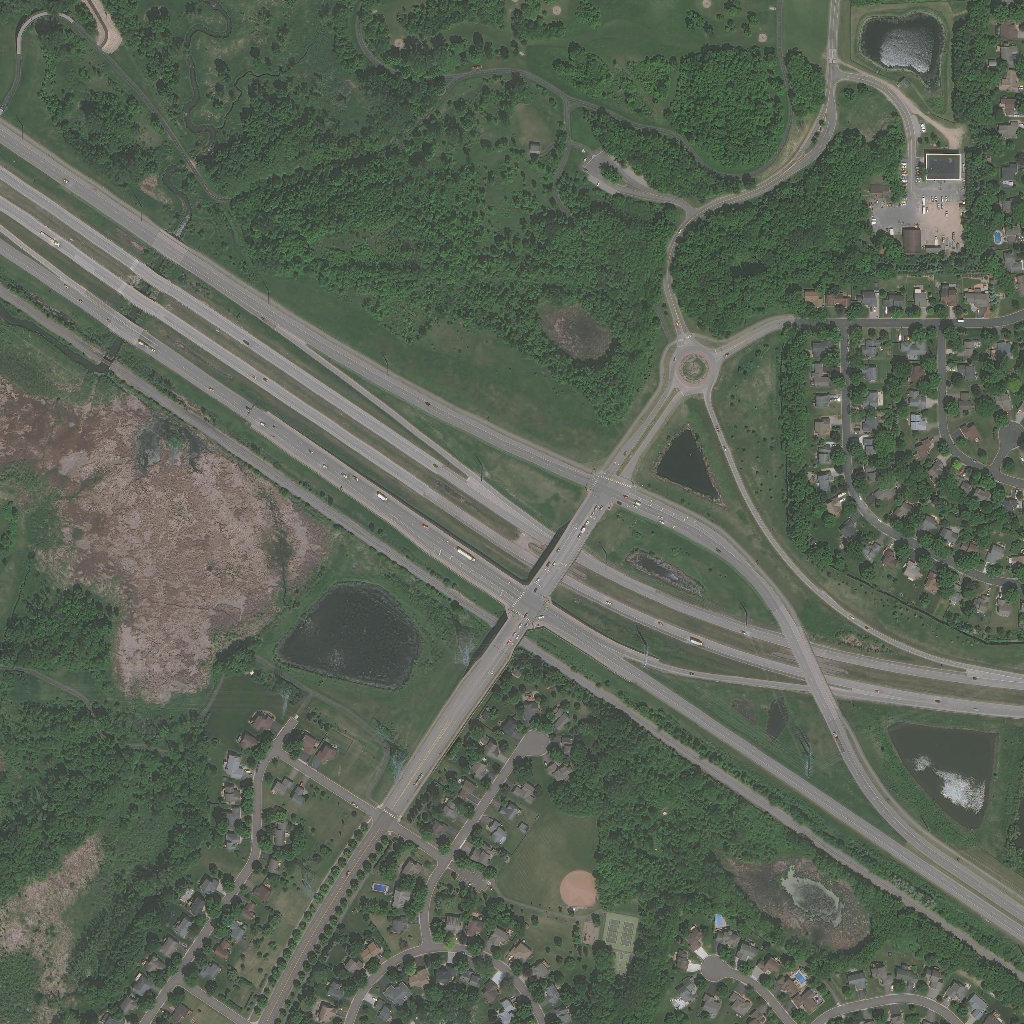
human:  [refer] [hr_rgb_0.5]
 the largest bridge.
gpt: <box>[[51, 50, 57, 58, 0]]</box>